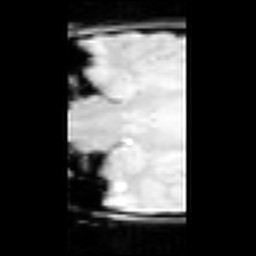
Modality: inplaneT1
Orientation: coronal
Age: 27
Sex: female